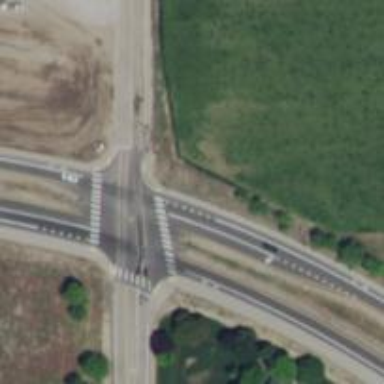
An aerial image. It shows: Unmarked crossing on footway.